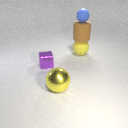
large yellow rubber sphere below small blue rubber sphere